Question: I have a mvc3 application. and on one page i have a textbox that will allow a user to search for a client, now i am struggling with some functionality, as i am a windows form and widows phone 8 developer. i want this text box i have here to execute as i press enter, i have a button that the user can click on to search, but i know most users just click enter! i am using JavaScript to hit function!
Html for button and textbox:
'''
<td>
<input value="Search..." id="SearchText" style="color:GrayText" onchange="SearchText" onfocus="javascript:this.value=''" onblur="javascript: if(this.value==''){this.value='Search...';}" />
<input id="searchbutton" type="button" value="Search" class="button"/>
</td>
'''
Here is the Javascript :
'''
<script type="text/javascript">
$('#searchbutton').click(function(){
var client = document.getElementById('SearchText').value;
var textbox = document.getElementById('SearchText');
var edittext = ", is not available!";
var result = client + edittext;
if (textbox.value == 'Search...') {
alert('Please enter a Client Name to search for ');
textbox.focus();
}
else {
alert(result);
};
});
</script>
'''
how would i get the textbox to also trigger the function as i hit enter on the textbox!
here is how it looks on the form :

very new to this kind of coding, any help will do!
thanks!
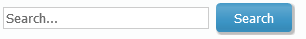
Answer: '''
$('#searchbutton').click(search);
$('#SearchText').keypress(function(e){
var code = (e.keyCode ? e.keyCode : e.which);
if(code == 13) {
search()
}
});
function search(){
var client = document.getElementById('SearchText').value;
var textbox = document.getElementById('SearchText');
var edittext = ", is not available!";
var result = client + edittext;
if (textbox.value == 'Search...') {
alert('Please enter a Client Name to search for ');
textbox.focus();
}
else {
alert(result);
};
}
'''